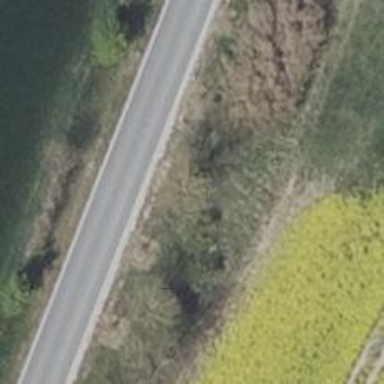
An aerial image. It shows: Row of deciduous broadleaved trees.